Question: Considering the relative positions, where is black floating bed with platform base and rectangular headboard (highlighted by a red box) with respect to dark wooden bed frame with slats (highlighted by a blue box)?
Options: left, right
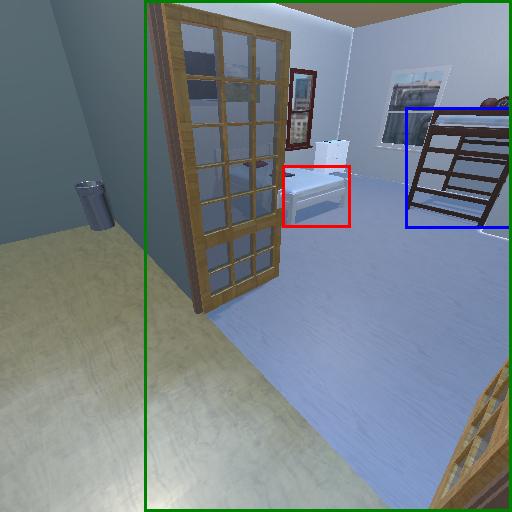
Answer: left